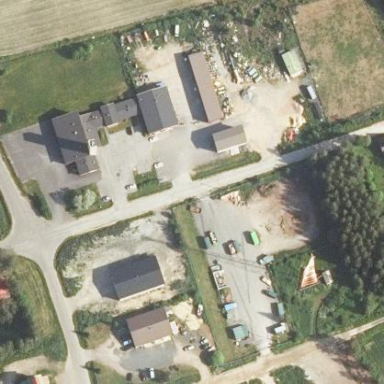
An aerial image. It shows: Recycling centre providing amenities for recycling.